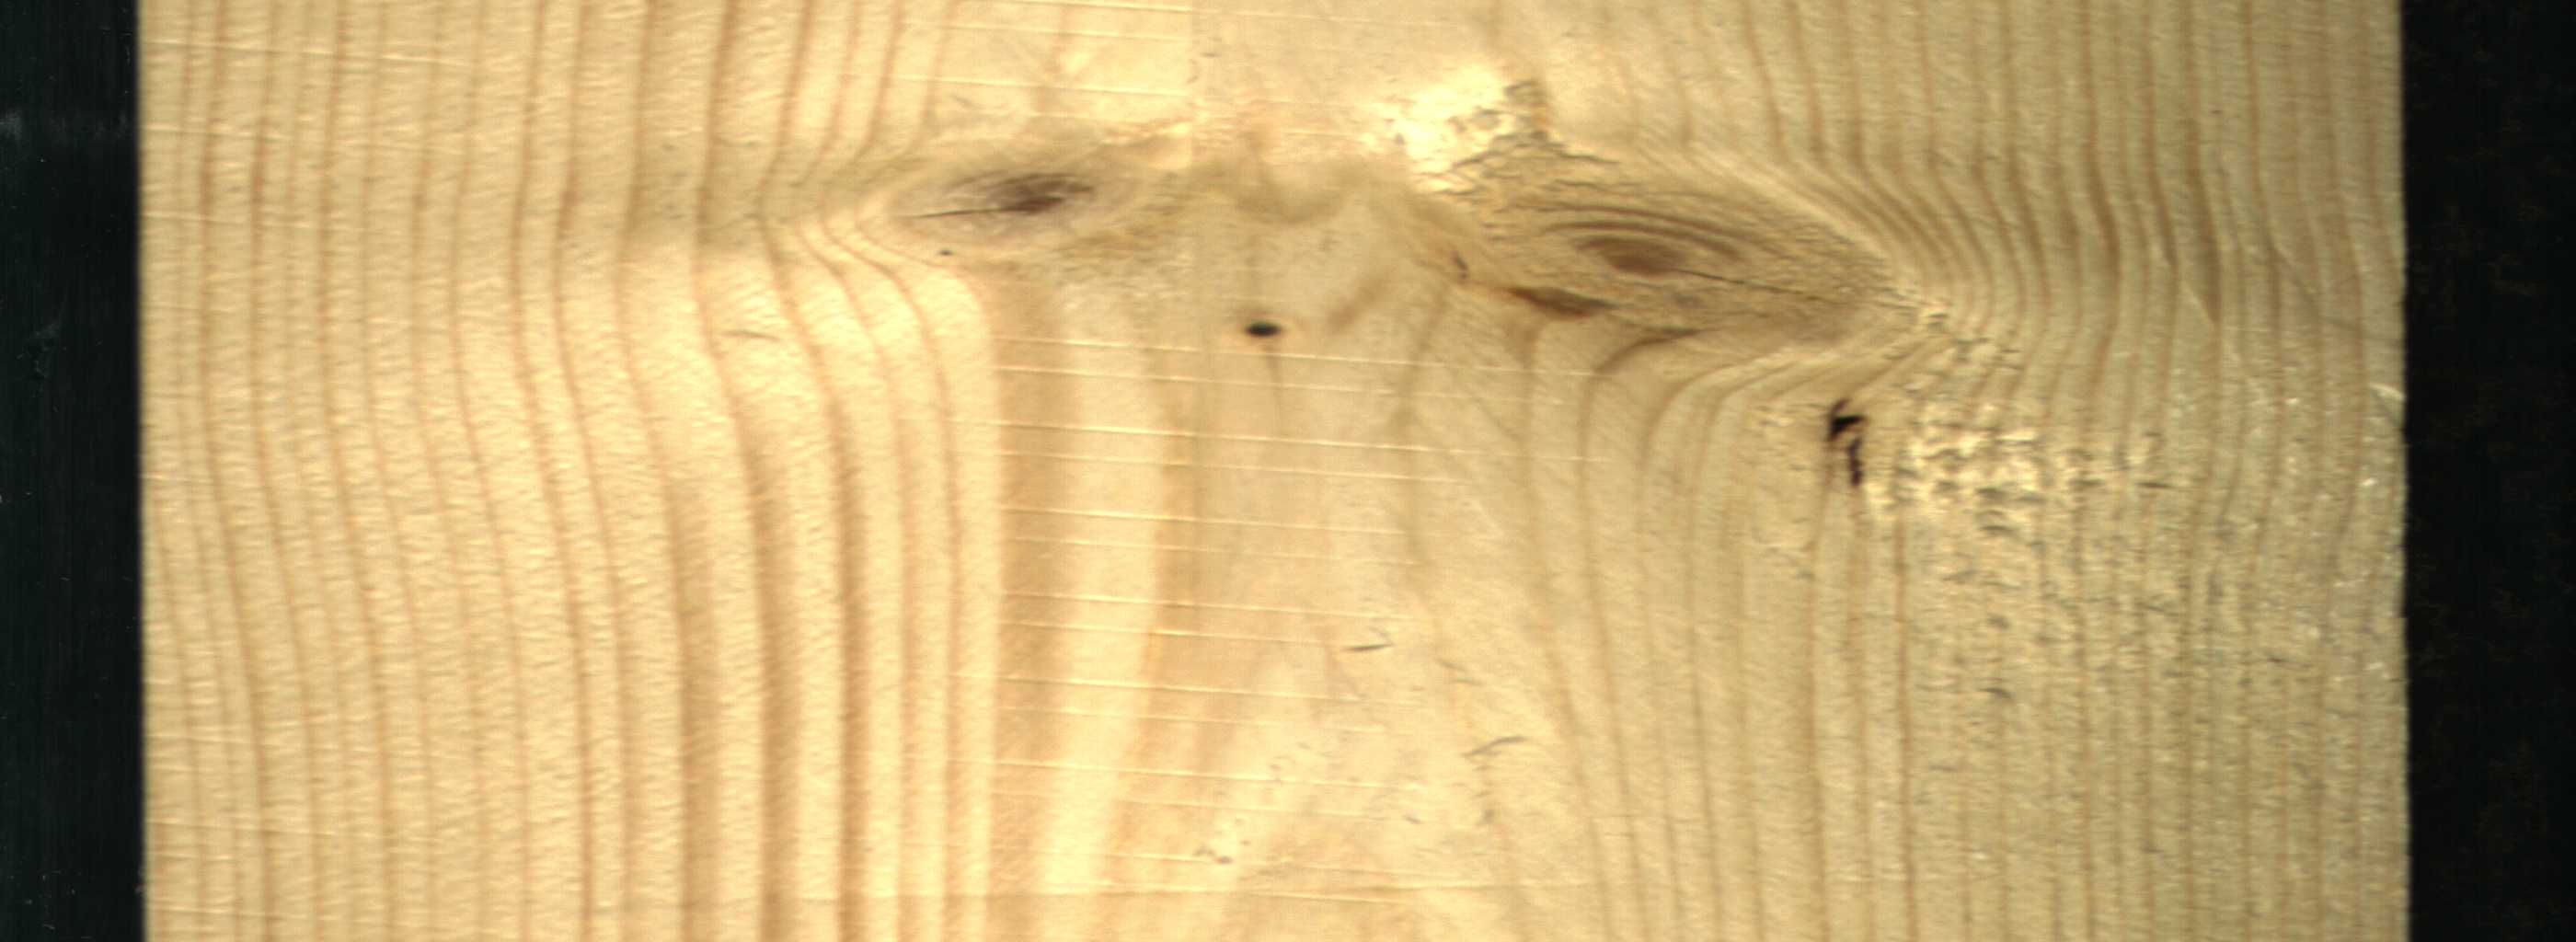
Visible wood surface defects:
resin
Dead_Knot
Live_Knot
Live_Knot